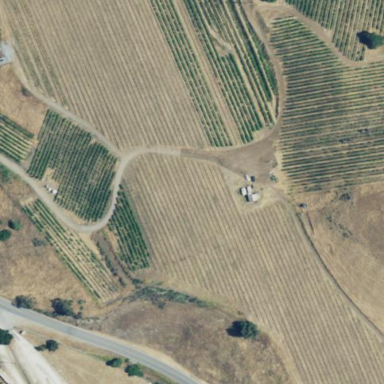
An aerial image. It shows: Vineyard growing grapes.